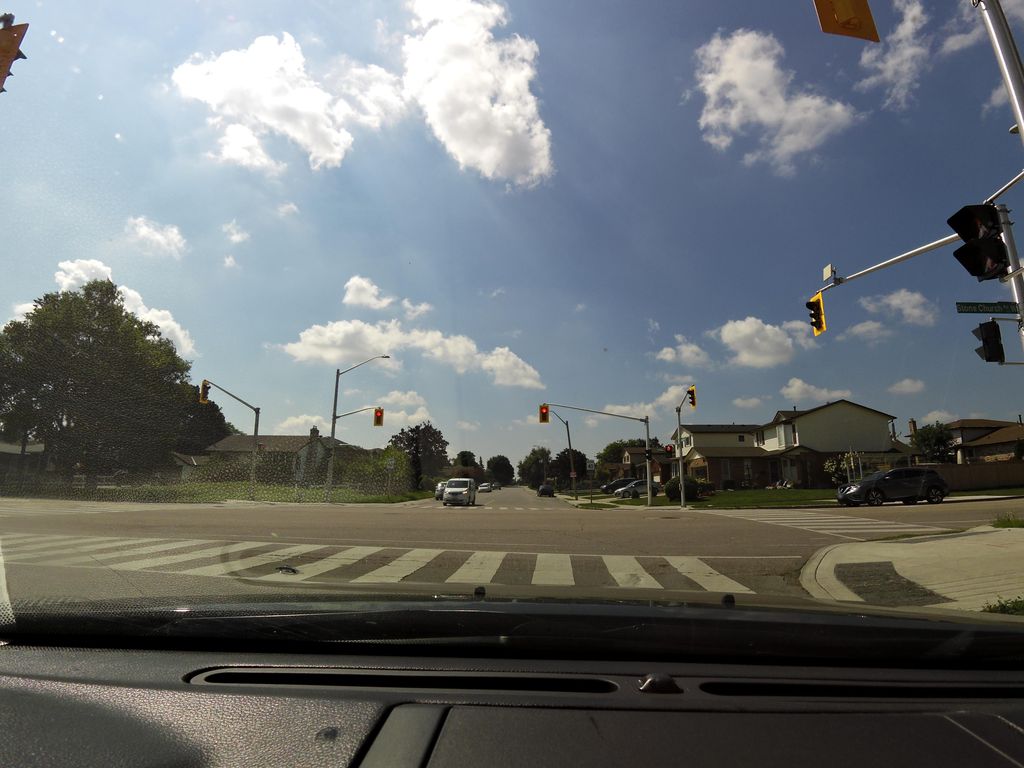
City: hamilton